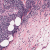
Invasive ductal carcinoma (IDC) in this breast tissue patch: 1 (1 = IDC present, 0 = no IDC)